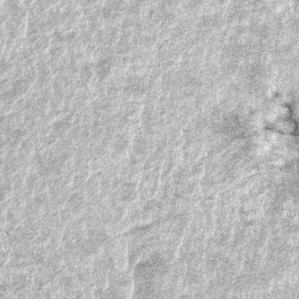
Label: frost